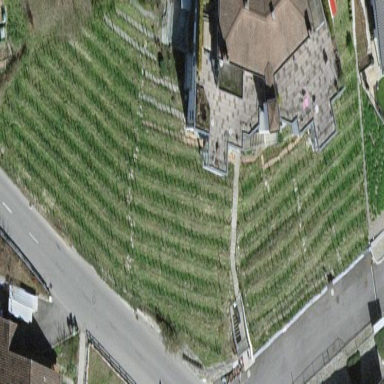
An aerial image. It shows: Vineyard where grapes are grown.